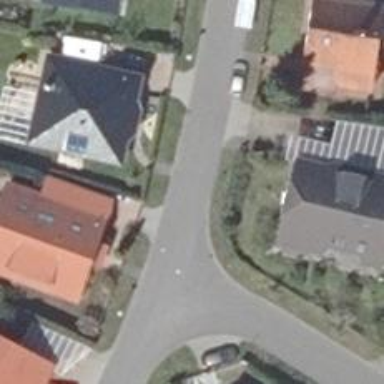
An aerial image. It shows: Residential road with asphalt surface.